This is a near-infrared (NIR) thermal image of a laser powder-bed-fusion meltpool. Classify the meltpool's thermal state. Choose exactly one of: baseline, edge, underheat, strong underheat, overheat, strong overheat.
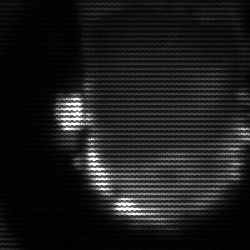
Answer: baseline